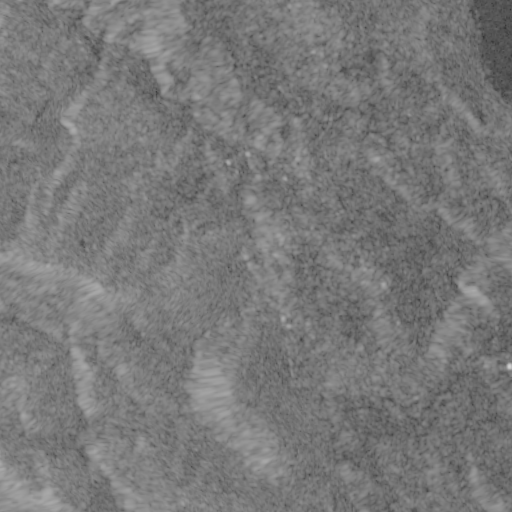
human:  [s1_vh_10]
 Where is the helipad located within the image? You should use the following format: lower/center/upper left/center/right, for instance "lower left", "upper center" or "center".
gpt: The helipad is located in the lower right of the image.
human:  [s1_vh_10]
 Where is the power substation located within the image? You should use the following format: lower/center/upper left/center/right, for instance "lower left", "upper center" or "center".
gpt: The power substation is located in the lower right of the image.
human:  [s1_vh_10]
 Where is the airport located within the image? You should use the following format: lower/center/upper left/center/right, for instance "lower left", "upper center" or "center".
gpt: There is no airport in the image.

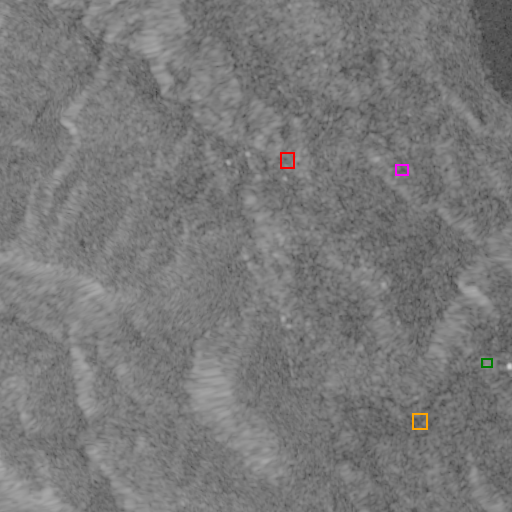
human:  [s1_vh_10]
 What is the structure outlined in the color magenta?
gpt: The structure outlined in magenta is a crop field.
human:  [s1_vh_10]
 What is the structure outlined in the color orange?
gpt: The structure outlined in orange is a park.
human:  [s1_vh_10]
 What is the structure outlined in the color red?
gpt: The structure outlined in red is a parking lot.
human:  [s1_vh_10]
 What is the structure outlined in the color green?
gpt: The structure outlined in green is a power substation.
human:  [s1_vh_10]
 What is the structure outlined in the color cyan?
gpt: There is no cyan outline.